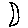
Label: moon